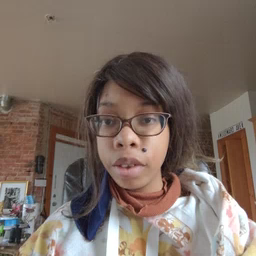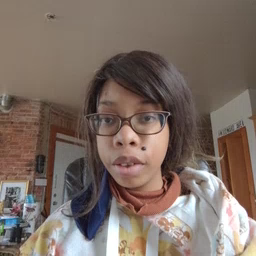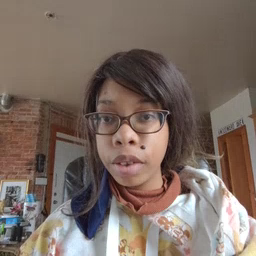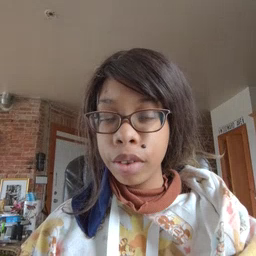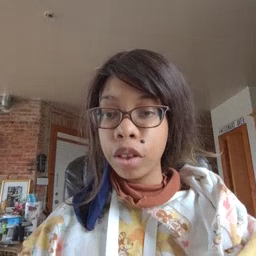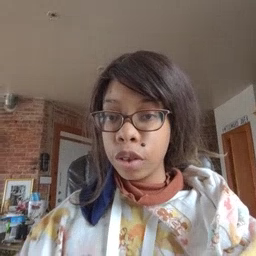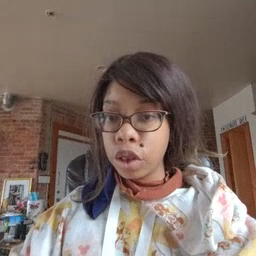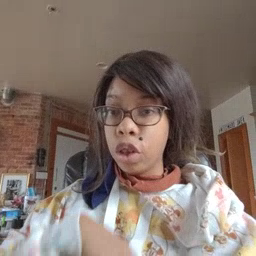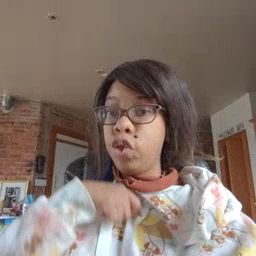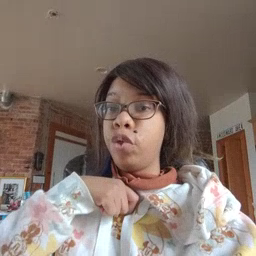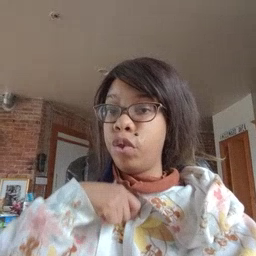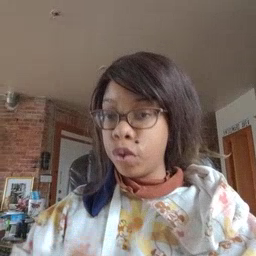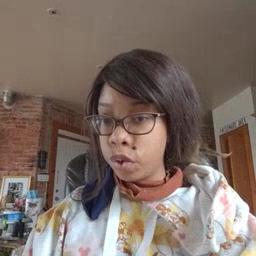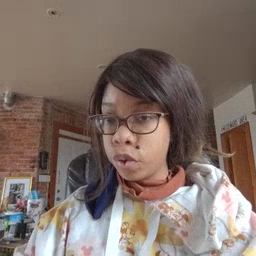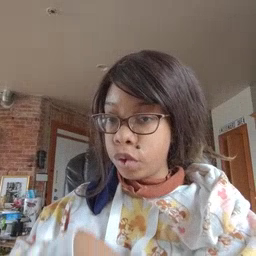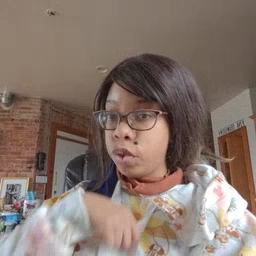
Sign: zipper